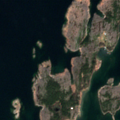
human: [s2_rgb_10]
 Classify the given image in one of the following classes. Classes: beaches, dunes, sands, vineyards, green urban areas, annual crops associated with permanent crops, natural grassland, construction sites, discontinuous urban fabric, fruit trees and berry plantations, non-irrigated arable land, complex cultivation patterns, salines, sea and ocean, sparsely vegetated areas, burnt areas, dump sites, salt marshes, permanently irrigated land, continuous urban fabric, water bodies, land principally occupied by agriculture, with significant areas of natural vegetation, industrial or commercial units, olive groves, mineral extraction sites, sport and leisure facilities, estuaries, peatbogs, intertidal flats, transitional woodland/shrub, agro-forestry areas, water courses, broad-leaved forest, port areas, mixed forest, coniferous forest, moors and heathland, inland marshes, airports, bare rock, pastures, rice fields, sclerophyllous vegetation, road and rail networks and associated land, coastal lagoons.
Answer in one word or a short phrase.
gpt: bare rock, sea and ocean